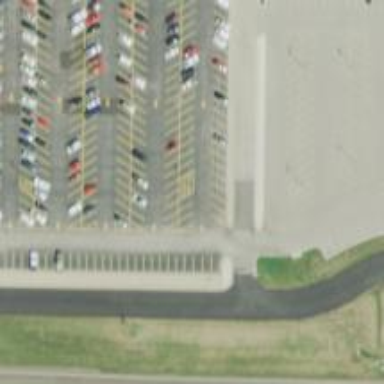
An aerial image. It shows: Parking area.